Interaction volume radius: 10 \u00c5
Interaction volume height: 40 \u00c5
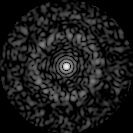
Disorder parameter: 0.8337